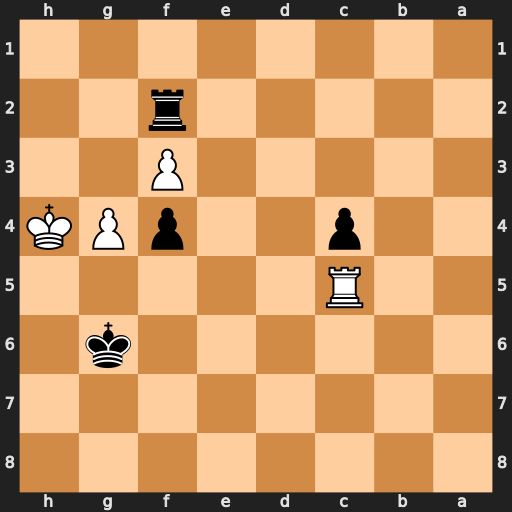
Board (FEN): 8/8/6k1/2R5/2p2pPK/5P2/5r2/8
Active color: b
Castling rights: -
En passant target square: -
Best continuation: Rh2#